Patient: sex F, age 34
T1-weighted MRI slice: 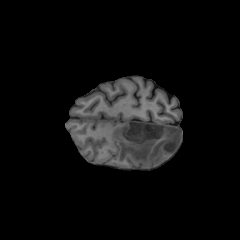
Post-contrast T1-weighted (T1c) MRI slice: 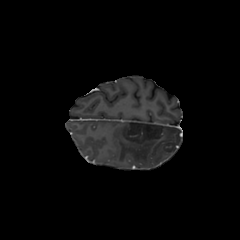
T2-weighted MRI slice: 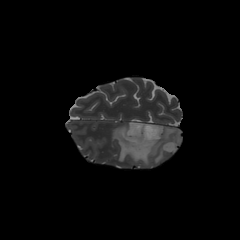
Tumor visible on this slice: yes
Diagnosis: Astrocytoma, IDH-mutant
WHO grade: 3